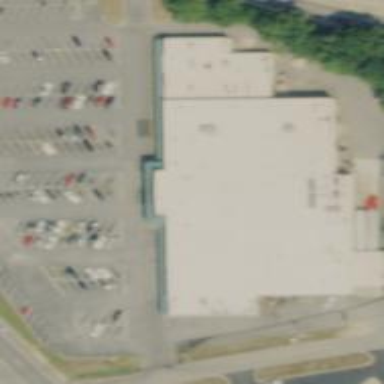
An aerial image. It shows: Supermarket.